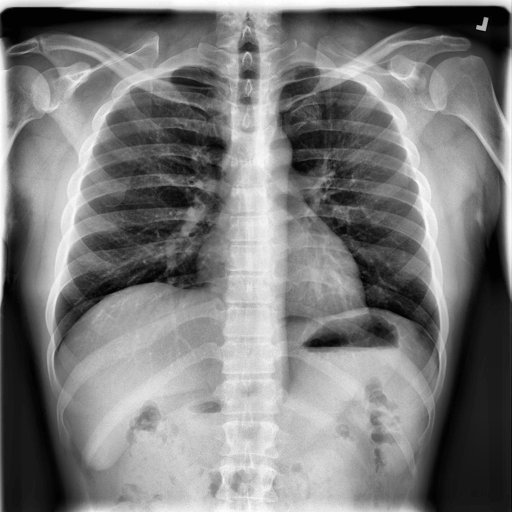
Finding: NORMAL